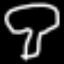
Label: mushroom